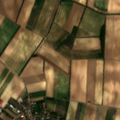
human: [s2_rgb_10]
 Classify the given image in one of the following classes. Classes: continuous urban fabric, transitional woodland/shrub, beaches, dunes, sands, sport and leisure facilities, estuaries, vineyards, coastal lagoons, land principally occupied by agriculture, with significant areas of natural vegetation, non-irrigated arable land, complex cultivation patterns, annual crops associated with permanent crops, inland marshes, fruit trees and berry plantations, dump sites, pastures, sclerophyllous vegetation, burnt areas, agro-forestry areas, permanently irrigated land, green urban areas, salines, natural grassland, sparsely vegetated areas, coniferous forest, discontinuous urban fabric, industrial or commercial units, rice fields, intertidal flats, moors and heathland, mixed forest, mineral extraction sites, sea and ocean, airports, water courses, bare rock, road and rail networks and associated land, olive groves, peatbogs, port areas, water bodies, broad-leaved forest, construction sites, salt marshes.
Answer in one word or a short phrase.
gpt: discontinuous urban fabric, non-irrigated arable land